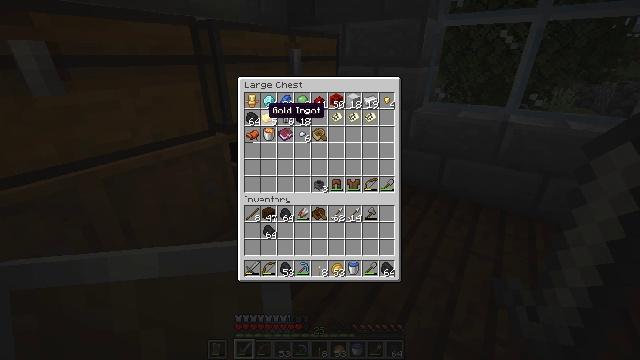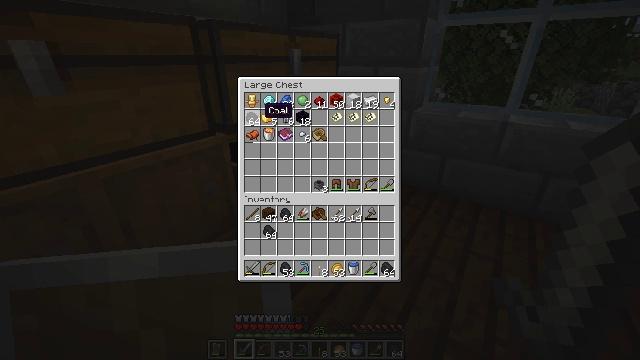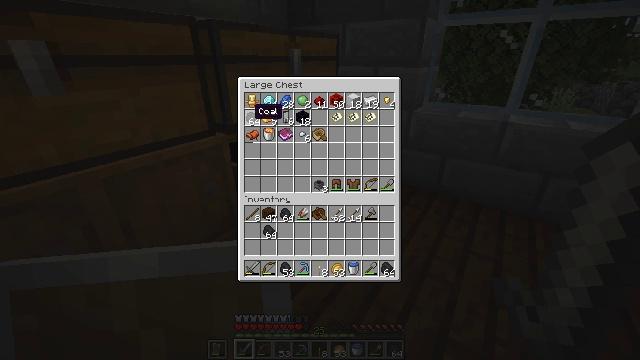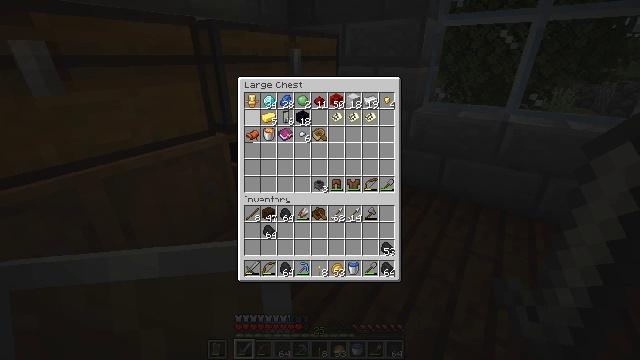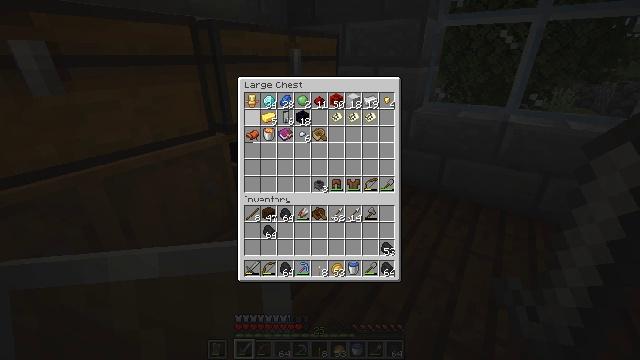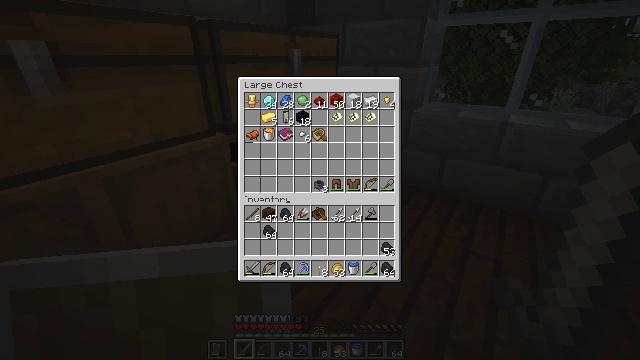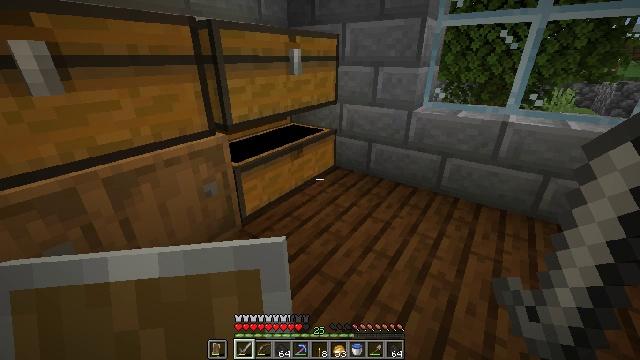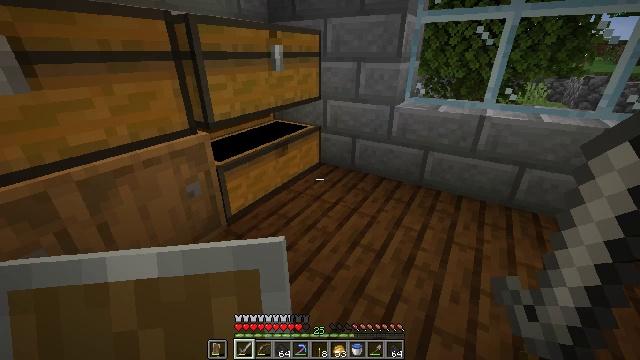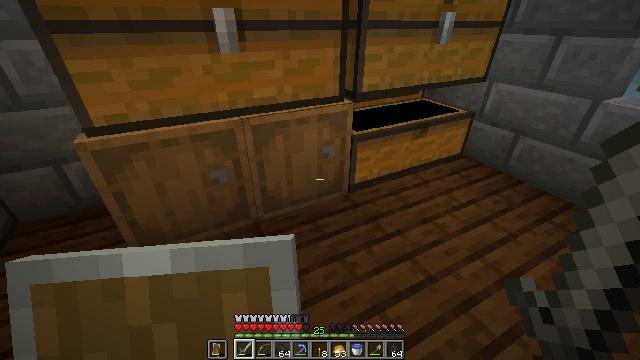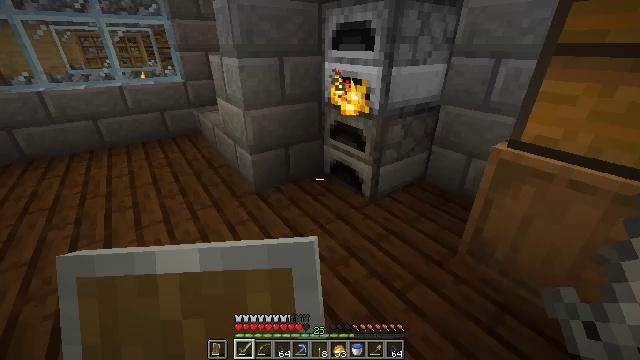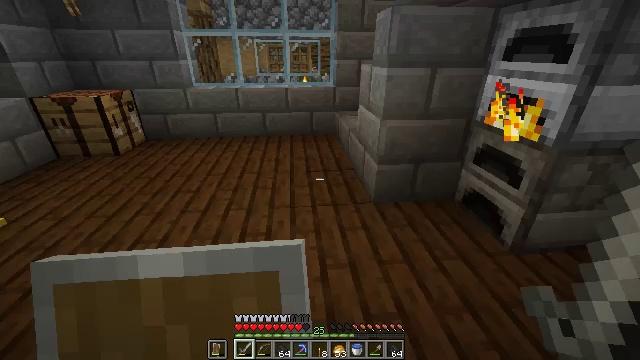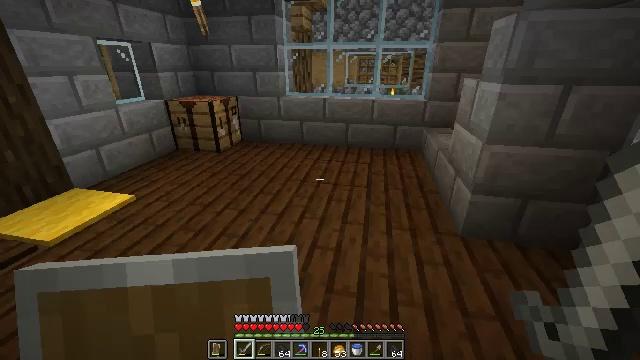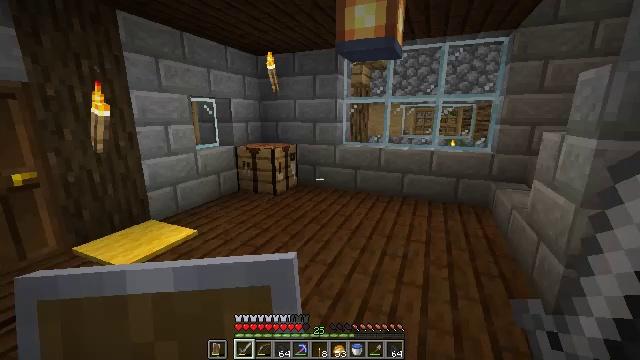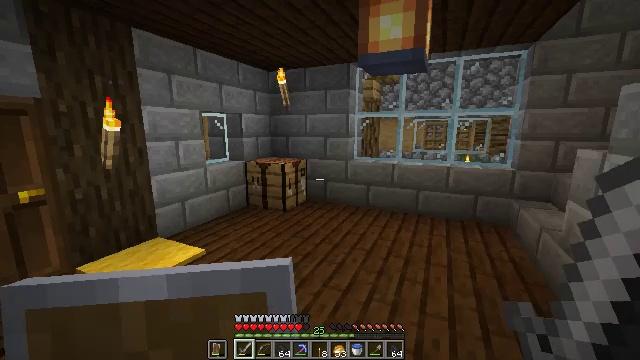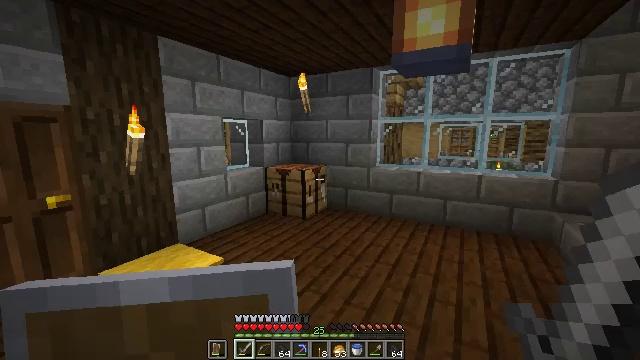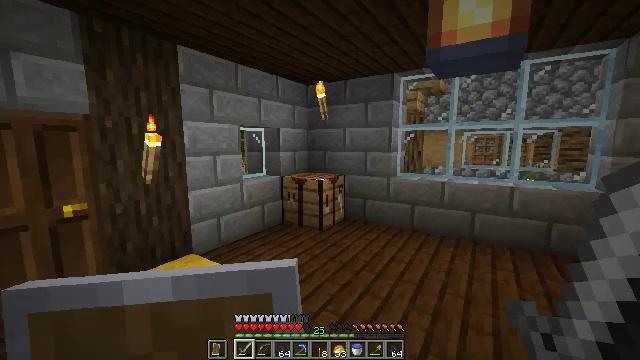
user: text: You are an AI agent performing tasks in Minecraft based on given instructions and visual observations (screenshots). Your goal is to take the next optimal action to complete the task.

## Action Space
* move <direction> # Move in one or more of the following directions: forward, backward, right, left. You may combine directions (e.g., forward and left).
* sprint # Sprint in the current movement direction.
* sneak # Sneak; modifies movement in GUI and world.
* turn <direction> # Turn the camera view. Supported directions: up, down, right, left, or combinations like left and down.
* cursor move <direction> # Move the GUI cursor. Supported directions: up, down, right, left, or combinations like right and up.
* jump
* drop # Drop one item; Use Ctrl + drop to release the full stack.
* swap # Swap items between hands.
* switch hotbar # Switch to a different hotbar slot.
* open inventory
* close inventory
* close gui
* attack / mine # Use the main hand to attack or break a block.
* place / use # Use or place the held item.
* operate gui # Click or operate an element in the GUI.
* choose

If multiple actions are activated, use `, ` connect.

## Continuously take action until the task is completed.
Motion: motion action
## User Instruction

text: Combine coal in the crafting table to make a coal block.
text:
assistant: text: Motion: sneak
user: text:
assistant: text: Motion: sneak, turn left
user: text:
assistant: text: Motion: sneak, attack / mine
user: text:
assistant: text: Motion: sneak, attack / mine
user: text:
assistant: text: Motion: sneak, turn left
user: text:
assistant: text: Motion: no_op
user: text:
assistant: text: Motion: turn right
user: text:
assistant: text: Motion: turn left and down
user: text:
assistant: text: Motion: turn left and up
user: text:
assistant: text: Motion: move forward, turn left and up
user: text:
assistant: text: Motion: move forward and move left, turn left and up
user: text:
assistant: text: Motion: move forward and move left, turn left and up
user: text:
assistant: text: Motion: move forward, turn left and up
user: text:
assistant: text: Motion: move forward, turn left and up
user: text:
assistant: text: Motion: move forward, turn left and up
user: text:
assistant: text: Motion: move forward
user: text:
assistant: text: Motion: move forward
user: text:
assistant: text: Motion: move forward
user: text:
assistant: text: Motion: move forward
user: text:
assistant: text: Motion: move forward, turn down
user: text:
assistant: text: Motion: move forward
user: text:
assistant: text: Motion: move forward
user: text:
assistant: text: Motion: move forward, turn left and down
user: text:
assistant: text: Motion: move forward
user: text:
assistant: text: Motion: move forward, use / place
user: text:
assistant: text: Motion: use / place
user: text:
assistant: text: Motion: no_op
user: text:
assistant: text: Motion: no_op
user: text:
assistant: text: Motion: no_op
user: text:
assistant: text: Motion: no_op